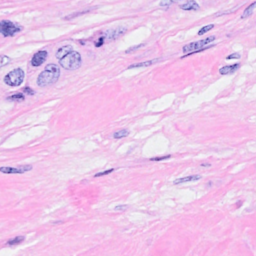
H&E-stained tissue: Breast